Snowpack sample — Loveland Pass, Silver Plume, Colorado, USA (2/11/26, 12:00 PM MST)
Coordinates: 39.663, -105.886
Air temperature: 35 °F
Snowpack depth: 82 cm
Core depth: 10 cm
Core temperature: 17.6 °F
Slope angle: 13°, slope face: 12°
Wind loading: high
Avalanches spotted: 1
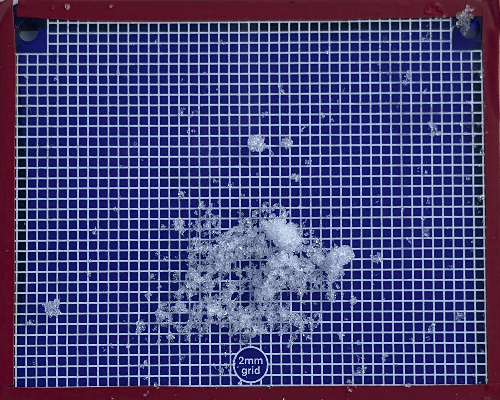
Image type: profile
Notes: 1 small avalanche spotted on the north side of the bowl, lots of wind loading